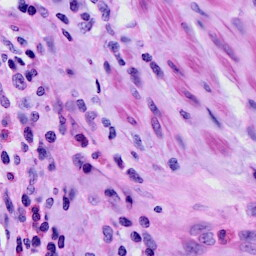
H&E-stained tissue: Cervix